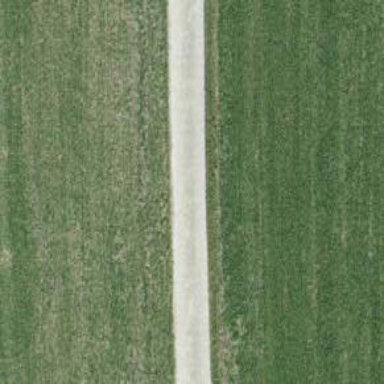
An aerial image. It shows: Track with grade 2 gravel surface.